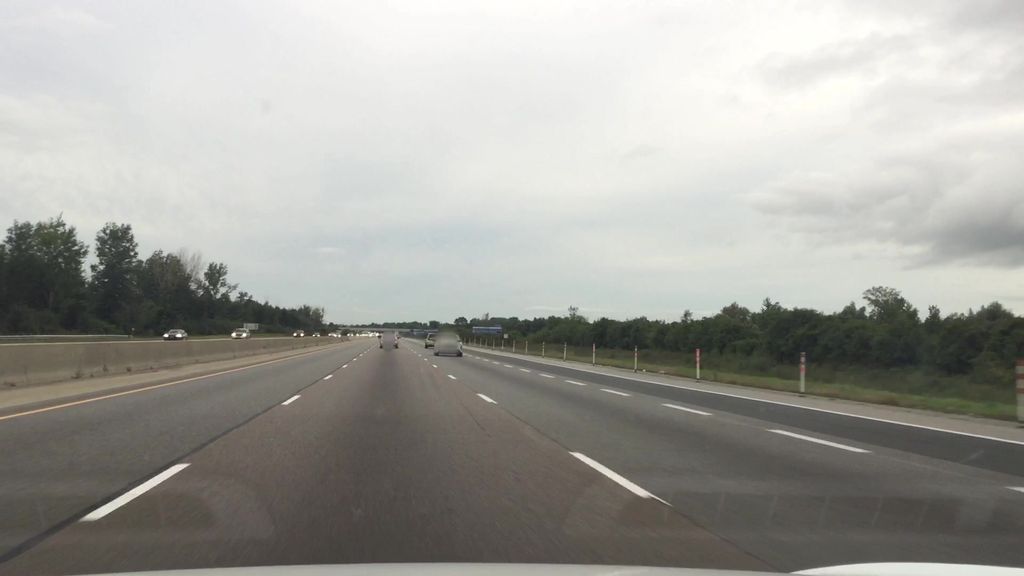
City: kitchener-waterloo